Interaction volume radius: 5 \u00c5
Interaction volume height: 25 \u00c5
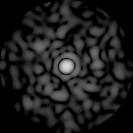
Disorder parameter: 0.8618